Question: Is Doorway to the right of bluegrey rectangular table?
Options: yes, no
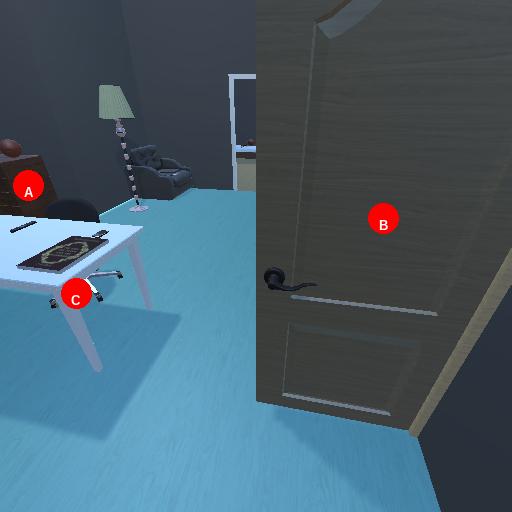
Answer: yes